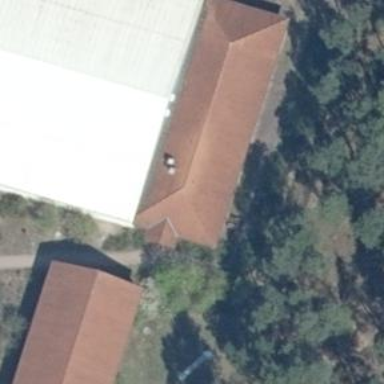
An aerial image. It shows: Sports hall building with hipped roof made of roof tiles. It is designated for swimming.